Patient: sex F, age 61
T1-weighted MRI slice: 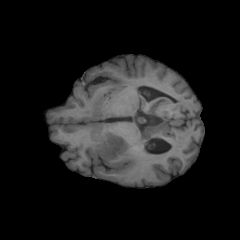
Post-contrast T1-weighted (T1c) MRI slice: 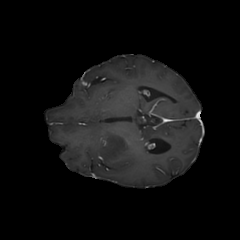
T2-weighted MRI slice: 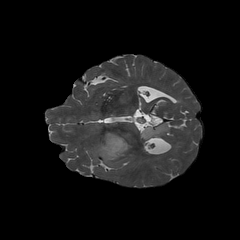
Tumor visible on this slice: yes
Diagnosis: Astrocytoma, IDH-wildtype
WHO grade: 2